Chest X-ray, PA view. Patient: 49 years old, sex M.
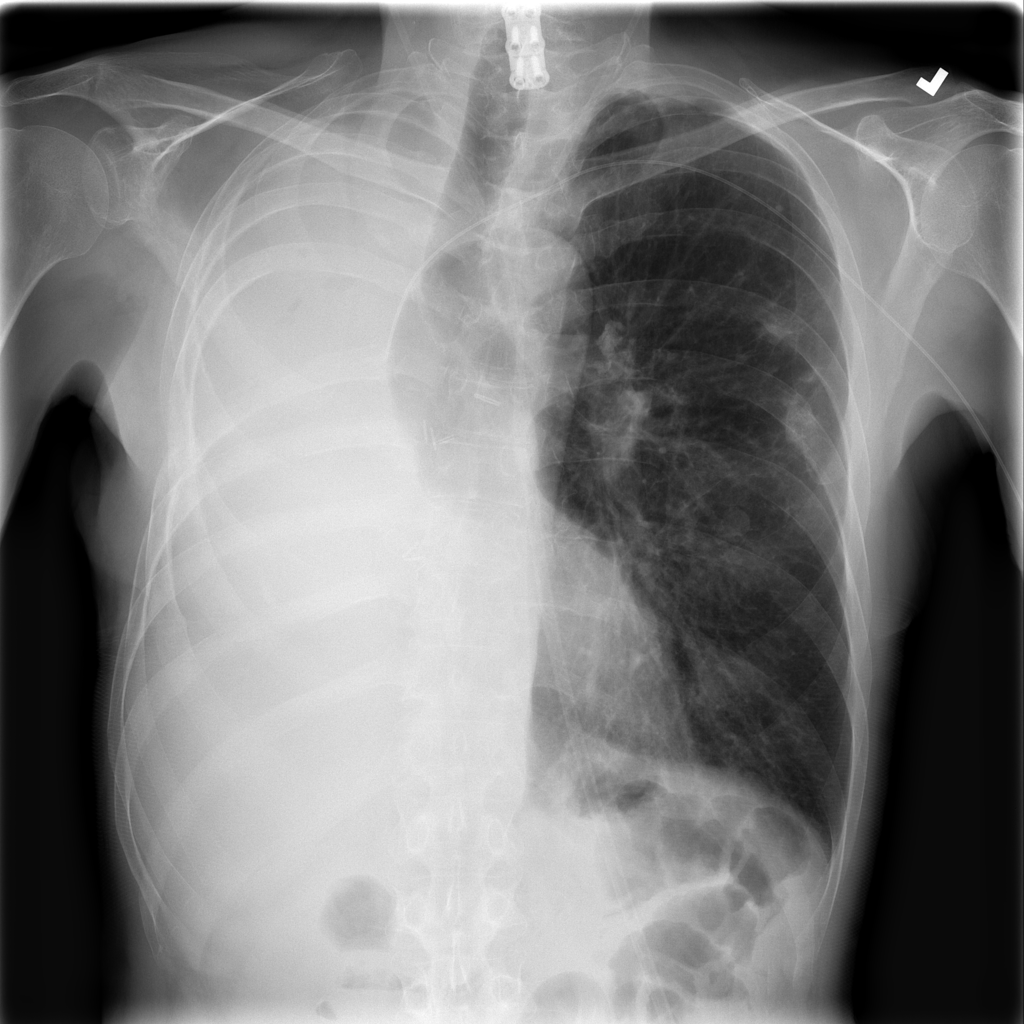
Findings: No Finding